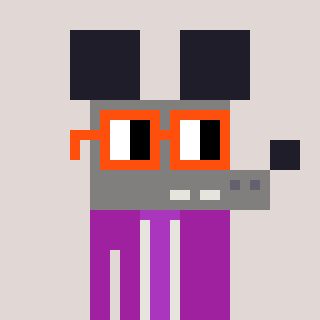
a pixel art character with square orange glasses, a mouse-shaped head and a magenta-colored body on a warm background